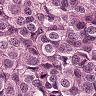
Metastatic tissue present: yes